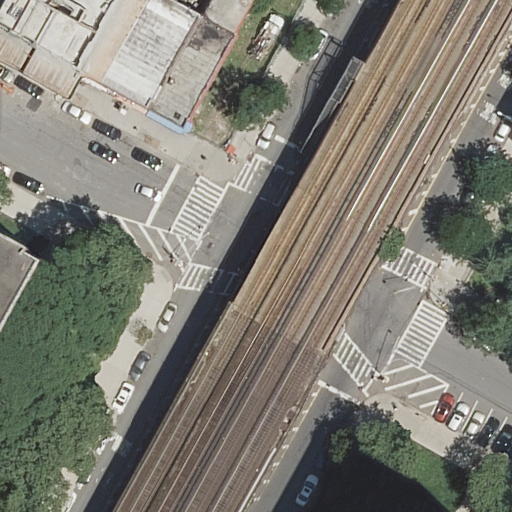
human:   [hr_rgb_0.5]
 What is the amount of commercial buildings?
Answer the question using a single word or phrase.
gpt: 0

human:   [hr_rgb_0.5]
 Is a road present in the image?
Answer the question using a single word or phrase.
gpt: yes

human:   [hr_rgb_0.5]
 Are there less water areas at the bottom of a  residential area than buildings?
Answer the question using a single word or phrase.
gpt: yes

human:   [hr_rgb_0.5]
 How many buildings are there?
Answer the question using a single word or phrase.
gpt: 5

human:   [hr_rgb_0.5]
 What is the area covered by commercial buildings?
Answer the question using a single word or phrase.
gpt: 0m2

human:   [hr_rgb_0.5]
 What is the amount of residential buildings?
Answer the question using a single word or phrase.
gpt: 5

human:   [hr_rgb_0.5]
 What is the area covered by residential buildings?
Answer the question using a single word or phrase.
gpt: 769m2

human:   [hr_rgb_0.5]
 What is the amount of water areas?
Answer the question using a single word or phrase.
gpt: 0

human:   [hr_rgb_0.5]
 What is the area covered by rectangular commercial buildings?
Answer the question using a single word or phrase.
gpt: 0m2

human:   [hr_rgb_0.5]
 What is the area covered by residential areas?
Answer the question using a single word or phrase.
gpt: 363m2

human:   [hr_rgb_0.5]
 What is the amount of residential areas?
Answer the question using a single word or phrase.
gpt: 2

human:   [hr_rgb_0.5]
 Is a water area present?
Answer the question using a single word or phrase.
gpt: no

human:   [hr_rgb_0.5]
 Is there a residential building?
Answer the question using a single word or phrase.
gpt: yes

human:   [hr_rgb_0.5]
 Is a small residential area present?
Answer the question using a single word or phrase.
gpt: yes

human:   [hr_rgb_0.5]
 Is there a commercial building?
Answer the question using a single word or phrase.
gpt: no

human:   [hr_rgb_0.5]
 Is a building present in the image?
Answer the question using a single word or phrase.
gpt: yes

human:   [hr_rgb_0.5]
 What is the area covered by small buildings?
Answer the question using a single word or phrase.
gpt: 33m2

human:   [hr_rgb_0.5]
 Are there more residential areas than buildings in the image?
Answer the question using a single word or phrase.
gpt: no

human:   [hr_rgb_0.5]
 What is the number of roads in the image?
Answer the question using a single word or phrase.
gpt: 5

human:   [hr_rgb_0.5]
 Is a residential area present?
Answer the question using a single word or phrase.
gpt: yes

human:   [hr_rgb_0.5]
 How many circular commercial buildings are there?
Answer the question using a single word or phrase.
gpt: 0

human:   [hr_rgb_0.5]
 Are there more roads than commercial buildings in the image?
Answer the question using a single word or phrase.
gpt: yes

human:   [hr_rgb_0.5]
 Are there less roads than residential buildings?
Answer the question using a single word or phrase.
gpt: no

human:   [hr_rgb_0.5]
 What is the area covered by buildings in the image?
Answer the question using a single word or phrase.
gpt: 769m2

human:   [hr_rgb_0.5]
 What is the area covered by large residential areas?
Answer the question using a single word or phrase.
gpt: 0m2

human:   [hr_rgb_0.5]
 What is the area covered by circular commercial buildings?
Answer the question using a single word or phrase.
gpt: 0m2

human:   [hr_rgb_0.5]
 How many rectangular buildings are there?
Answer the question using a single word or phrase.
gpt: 5

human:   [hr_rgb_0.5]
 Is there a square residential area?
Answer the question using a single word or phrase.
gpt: no

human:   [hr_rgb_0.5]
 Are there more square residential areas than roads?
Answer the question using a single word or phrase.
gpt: no

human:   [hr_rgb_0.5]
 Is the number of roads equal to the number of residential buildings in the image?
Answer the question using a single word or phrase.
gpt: yes

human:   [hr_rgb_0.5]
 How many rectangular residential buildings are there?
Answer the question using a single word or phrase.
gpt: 5

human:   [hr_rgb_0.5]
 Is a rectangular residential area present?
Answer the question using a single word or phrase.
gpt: yes

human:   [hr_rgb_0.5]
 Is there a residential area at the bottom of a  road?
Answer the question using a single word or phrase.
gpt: yes

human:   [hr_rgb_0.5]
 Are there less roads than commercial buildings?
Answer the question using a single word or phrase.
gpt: no

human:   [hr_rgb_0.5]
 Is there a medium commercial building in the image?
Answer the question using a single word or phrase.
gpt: no

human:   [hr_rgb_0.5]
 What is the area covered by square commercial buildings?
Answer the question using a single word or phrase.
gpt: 0m2

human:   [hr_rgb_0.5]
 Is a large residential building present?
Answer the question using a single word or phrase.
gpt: no

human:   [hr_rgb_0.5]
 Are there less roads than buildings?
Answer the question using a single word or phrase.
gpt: no

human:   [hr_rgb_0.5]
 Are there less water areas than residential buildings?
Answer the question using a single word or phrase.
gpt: yes

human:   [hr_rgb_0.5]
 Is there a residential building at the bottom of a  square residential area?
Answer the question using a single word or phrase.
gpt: no

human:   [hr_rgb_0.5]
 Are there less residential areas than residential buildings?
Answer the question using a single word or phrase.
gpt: yes

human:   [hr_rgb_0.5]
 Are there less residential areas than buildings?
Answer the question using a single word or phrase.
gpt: yes

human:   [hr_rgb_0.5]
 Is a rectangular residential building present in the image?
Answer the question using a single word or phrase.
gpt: yes

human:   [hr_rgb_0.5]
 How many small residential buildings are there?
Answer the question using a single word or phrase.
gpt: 1

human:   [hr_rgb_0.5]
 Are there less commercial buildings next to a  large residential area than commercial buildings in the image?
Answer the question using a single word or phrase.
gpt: no

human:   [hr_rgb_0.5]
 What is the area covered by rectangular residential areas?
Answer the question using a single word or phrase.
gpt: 363m2

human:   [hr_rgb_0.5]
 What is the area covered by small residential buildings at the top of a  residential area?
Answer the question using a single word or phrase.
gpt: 33m2

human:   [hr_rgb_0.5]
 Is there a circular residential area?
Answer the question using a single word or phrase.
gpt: no

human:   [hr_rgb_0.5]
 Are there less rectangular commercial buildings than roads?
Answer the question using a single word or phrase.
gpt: yes

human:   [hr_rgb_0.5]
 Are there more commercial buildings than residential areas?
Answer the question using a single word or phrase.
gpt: no

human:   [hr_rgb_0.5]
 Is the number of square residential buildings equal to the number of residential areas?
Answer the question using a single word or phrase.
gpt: no

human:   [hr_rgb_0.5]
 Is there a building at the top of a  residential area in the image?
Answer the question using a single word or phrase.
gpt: yes

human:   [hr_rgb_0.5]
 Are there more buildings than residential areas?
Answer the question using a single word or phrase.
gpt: yes

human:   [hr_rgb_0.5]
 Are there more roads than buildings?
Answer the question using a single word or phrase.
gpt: no

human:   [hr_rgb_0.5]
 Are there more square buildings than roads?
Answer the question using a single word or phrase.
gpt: no

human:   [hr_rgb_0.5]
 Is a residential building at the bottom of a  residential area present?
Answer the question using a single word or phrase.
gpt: no

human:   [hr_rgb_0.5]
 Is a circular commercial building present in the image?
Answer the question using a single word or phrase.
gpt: no

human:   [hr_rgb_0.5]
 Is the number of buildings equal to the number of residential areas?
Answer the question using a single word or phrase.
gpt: no

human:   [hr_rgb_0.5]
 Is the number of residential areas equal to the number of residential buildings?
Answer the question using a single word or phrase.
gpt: no

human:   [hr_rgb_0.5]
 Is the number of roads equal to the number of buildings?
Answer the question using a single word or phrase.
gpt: yes

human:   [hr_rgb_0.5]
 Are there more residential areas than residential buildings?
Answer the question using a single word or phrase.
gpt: no

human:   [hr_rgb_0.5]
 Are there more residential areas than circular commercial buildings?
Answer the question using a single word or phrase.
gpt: yes

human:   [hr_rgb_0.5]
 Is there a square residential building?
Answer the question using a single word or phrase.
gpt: no

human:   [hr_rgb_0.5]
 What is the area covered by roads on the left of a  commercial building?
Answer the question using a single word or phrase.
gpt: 0m2